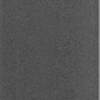
Label: dusty